Question: I have some POCO classes as follows:
'''
public class Inquiry
{
public Guid InquiryID { get; set; }
public Guid OwnerID { get; set; }
public User Owner { get; set; }
public string Title { get; set; }
public string Description { get; set; }
public DateTime CreationDate { get; set; }
public DateTime ModificationDate { get; set; }
public DateTime ExpirationDate { get; set; }
public decimal MaxPrice { get; set; }
public List<Region> Regions { get; set; }
}
public class Region
{
public Guid RegionID { get; set; }
public string Name { get; set; }
}
'''
As can be seen, there is an association between Inquiry and Region -> Inquiry may have many Regions.
The conceptual model is as follows:

Regions are generally predefined values getting from a database - there are 16 regions. However, Inquiry may have 1 or more Regions.
When I try to create new enquiry (that contains 1 or more region) I get the following exception:
> Violation of PRIMARY KEY constraint 'PK_Region'. Cannot insert
duplicate key in object 'dbo.Regions
Concerning database: in order to represent my association between Inquiry and region I have a table called InquiryRegions with the following columns:
- -
What I want to do:
when new inquiry is added to the database, then instead of adding regions to table Regions, assign regions with inquiry by adding an appropriate rows to InquiryRegions table.
How can I tell EF not to add regions to the table regions?
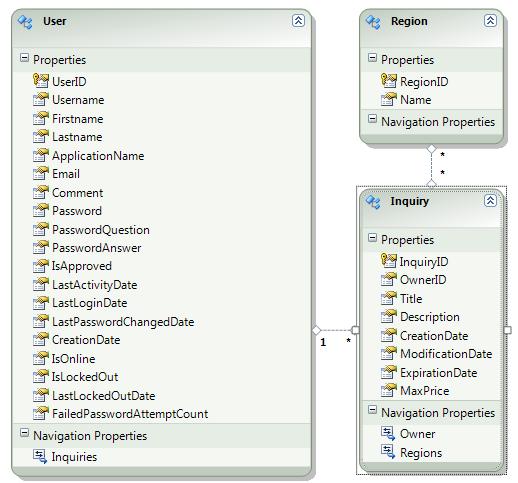
Answer: I resolved my problem, maybe the following solution will help someone.
First of all I had to change my InquiryRegions database table and primary key to the columns:
'''
InquiryID (PK, FK, uniqueidentitier, not null) (reference to Inquiry table)
RegionID (PK, FK, uniqueidentifier, not null) (reference to Region table)
'''
and then I had to explicitely tell EF that the regions already exists and there is no need to add them:
'''
using(ApplicationEntities context = new ApplicationEntities)
{
foreach(var region in inquiry.Regions)
{
context.Regions.Attach(region);
}
}
'''